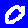
Digit: 0